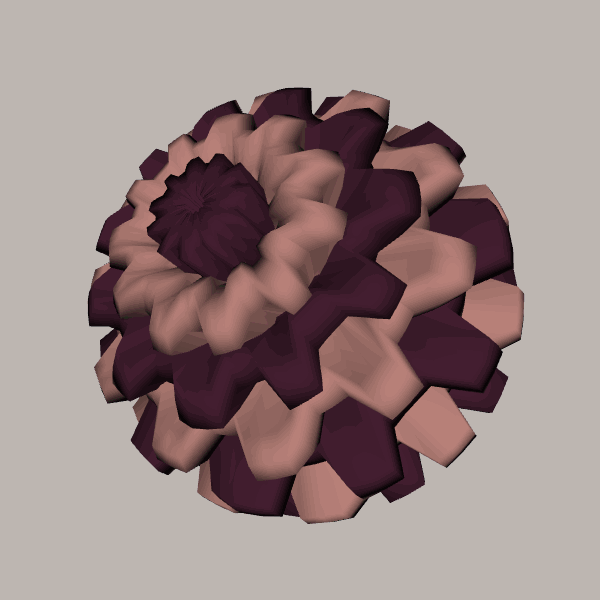
Background: light